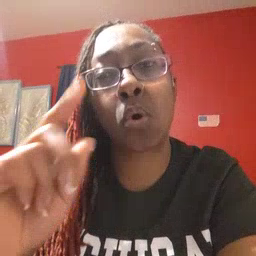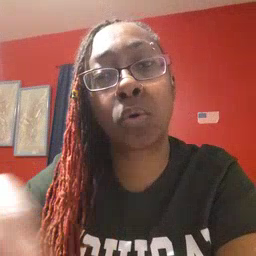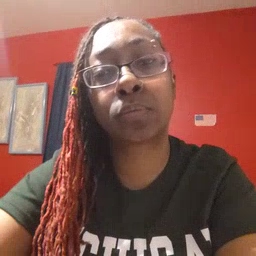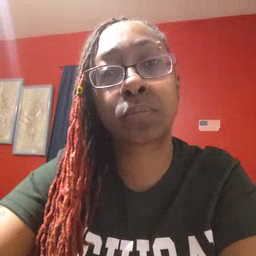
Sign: go